Question: I have the following script which handles the sliding down a submenu:
'''
$('#nav li #bottom').hover(function() {
$(this).closest('#nav li').find('#sub_nav').slideDown("slow");
},
function() {
$(this).closest('#nav li').find('#sub_nav').slideUp("slow");
});
'''
The script is written in this way so that the slidedown will only be triggered when the user hovers over one of the divs within the nav list items, i.e. #bottom.
The trouble I am having is that though the slide down works fine, the menu slides up when the user hovers over the submenu and, of course, I don't want the submenu to slide up until the mouse/cursor leaves '#nav li #bottom' or '#sub_nav'.
I have created a jsfiddle <URL> so that you can see the menu in action.

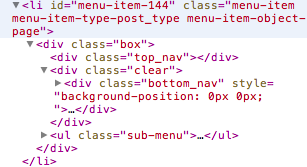
Answer: you can wrap the '#sub_nav' by 'div#wrapper', this way 'sub_menu' is a part of bottom:
'''
<div id="bottom">
<a href="#">Menu Item 1</a>
<ul id="sub_nav">
<li><a href="#">Item 1</a></li>
<li><a href="#">Item 2</a></li>
<li><a href="#">Item 3</a></li>
<li><a href="#">Item 4</a></li>
</ul>
</div>
'''
also you can use 'stop()' method:
'''
$('#nav li #bottom').hover(function() {
$(this).find('#sub_nav').stop().slideDown("slow");
},
function() {
$(this).find('#sub_nav').stop().slideUp("slow");
});
'''
<URL>